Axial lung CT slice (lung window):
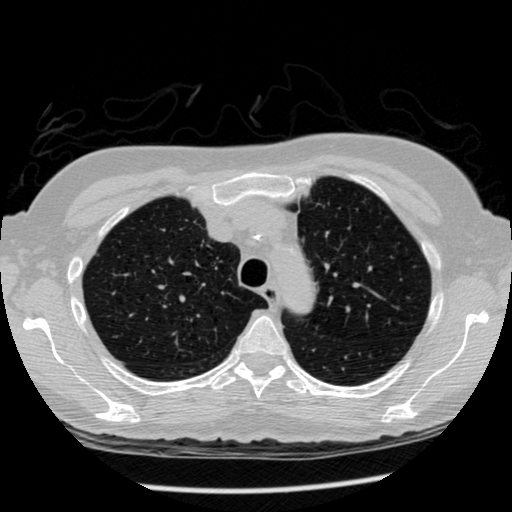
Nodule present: no